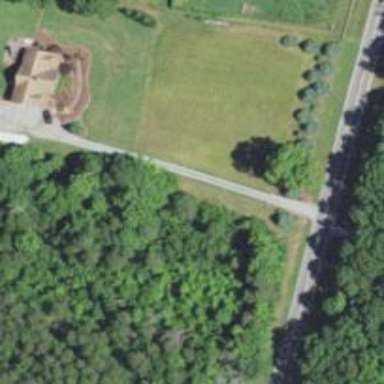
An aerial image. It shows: Driveway.